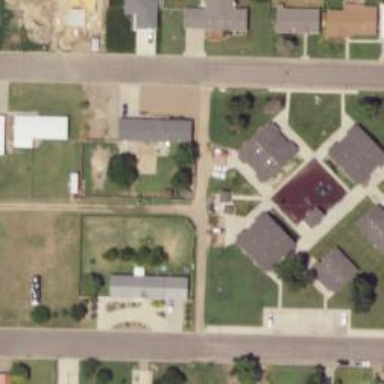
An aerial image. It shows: Alley classified as service road.